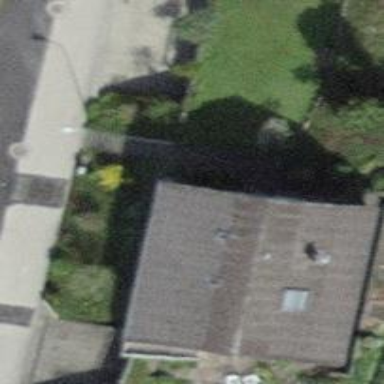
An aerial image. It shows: Simple house.